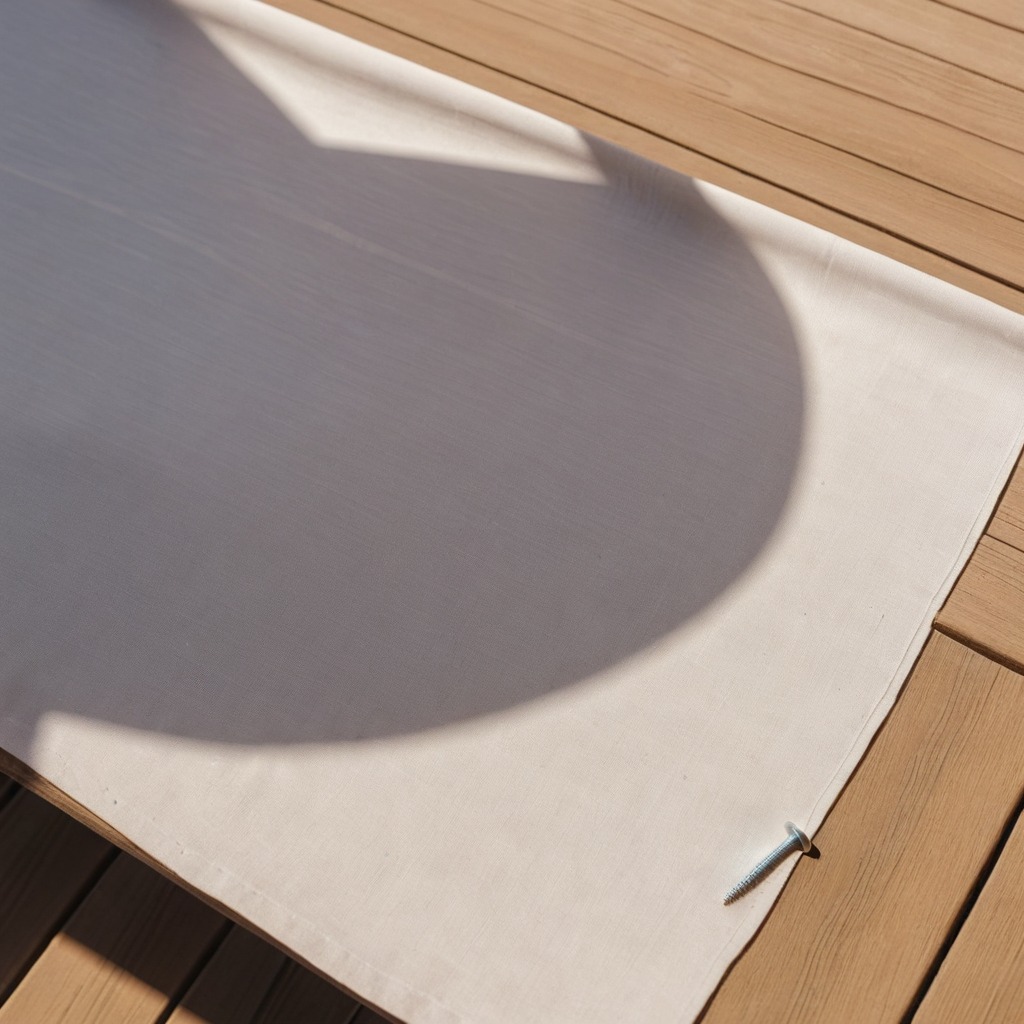
A metal screw is lying on the wooden table.